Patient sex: M
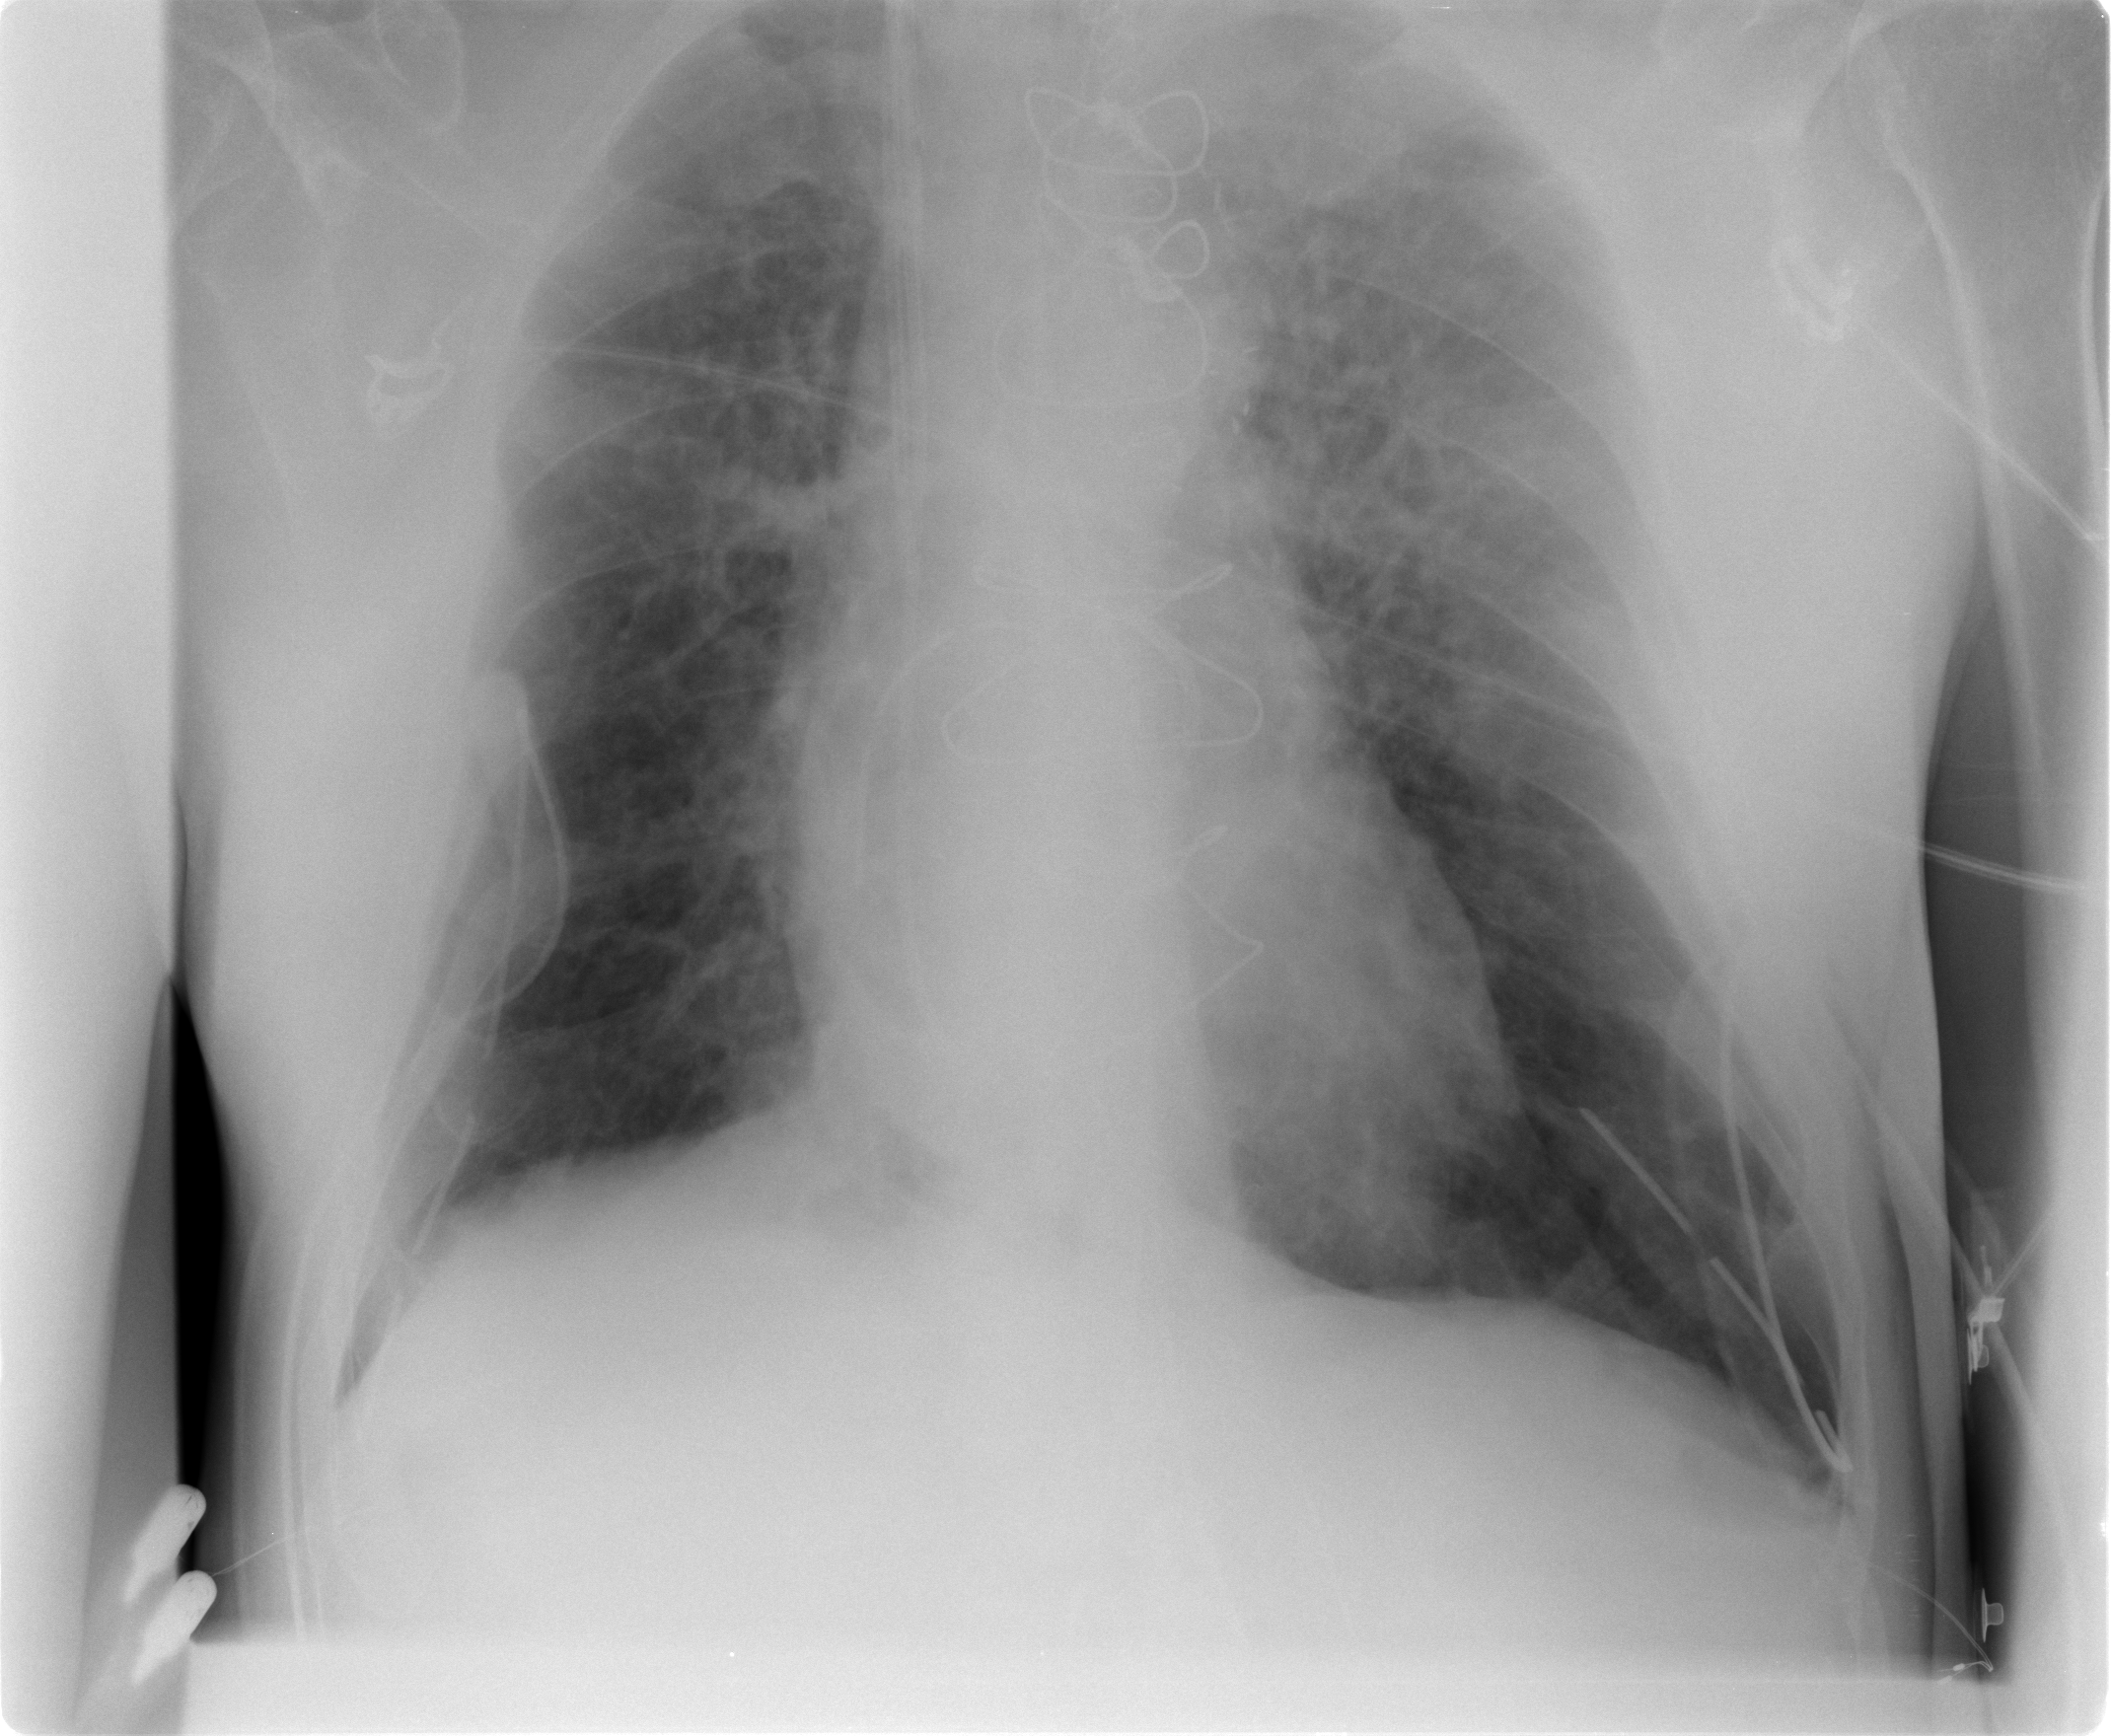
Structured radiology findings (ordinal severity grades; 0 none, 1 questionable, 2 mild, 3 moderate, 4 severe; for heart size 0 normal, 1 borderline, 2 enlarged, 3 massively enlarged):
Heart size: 0
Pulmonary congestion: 2
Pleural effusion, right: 1
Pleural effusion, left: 1
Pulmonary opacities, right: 0
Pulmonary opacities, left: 2
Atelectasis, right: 2
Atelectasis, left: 2